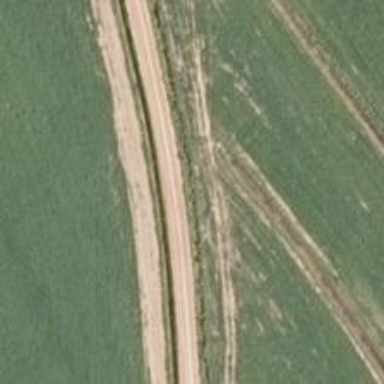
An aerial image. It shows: Simple road.